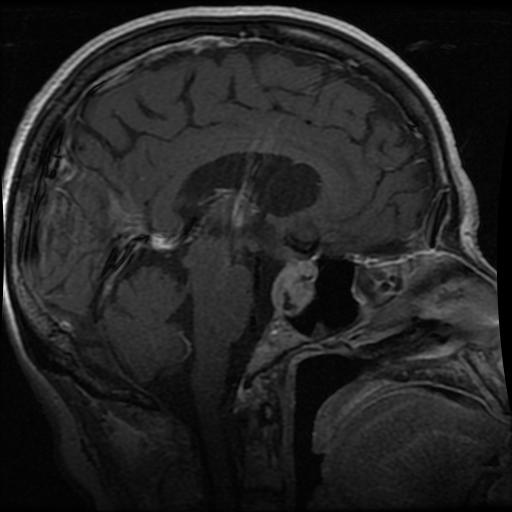
Label: pituitary